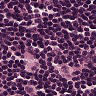
Metastatic tissue present: no